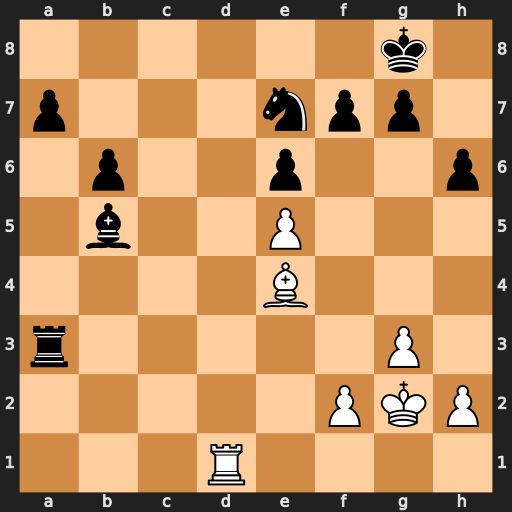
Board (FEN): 6k1/p3npp1/1p2p2p/1b2P3/4B3/r5P1/5PKP/3R4
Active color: w
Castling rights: -
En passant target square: -
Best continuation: Rd8+ Be8 Rxe8#